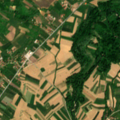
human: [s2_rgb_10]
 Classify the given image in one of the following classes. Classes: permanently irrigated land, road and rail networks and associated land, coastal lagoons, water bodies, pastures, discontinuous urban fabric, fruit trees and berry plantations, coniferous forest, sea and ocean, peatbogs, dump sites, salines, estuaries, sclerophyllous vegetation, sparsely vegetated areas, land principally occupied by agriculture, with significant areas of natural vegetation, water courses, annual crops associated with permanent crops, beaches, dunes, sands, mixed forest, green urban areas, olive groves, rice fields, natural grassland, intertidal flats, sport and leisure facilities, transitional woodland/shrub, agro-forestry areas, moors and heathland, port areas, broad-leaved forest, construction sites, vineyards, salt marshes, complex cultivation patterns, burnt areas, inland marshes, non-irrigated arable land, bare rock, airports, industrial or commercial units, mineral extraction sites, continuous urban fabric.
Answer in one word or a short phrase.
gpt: non-irrigated arable land, complex cultivation patterns, broad-leaved forest